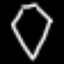
Label: diamond